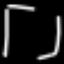
Label: square